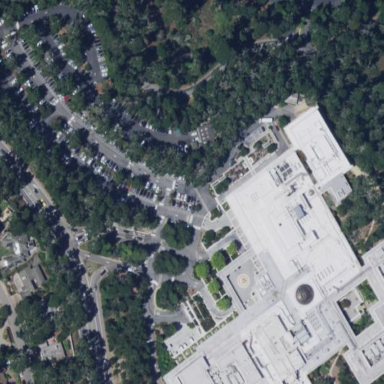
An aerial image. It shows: Hospital providing healthcare services.